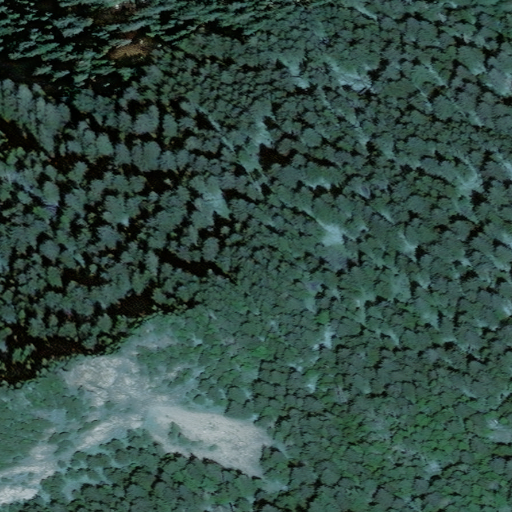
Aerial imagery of island in Alaska named Coronation Island containing only unknown